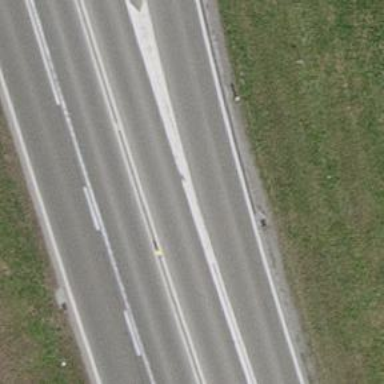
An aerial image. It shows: Asphalt motorway categorized as trunk road.